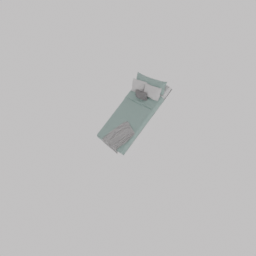
Label: furniture